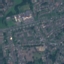
Label: Residential